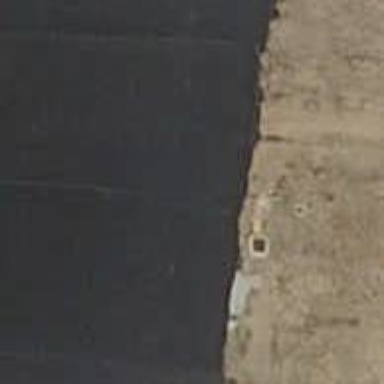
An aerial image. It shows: Paved blast pad runway at the airport.